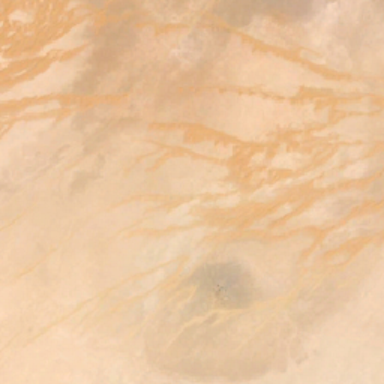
The ground is red with some pellets .